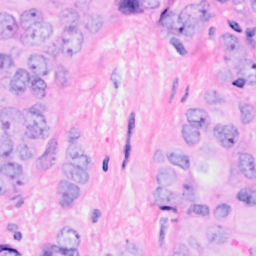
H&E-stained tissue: Breast